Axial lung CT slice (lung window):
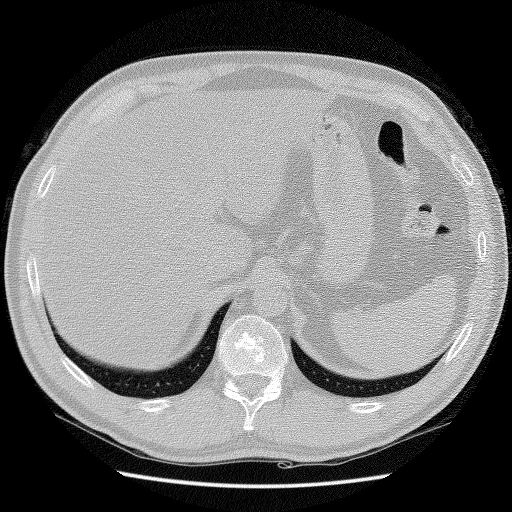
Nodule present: no